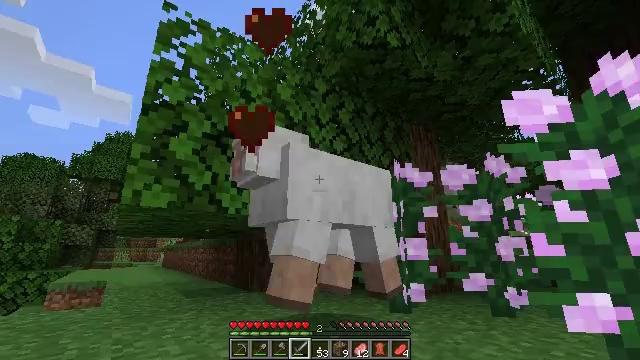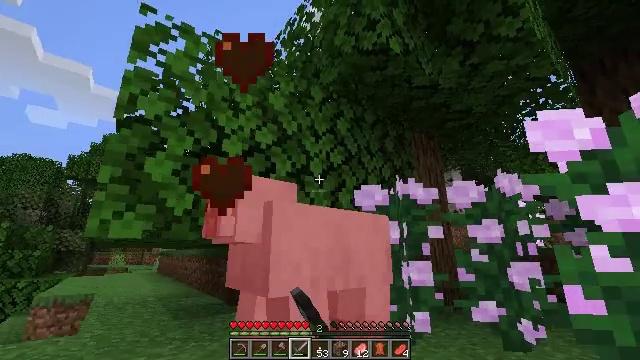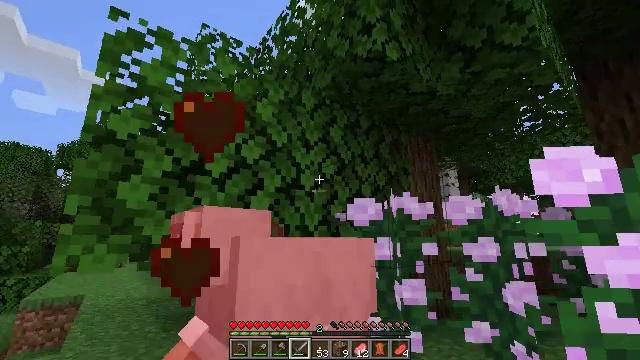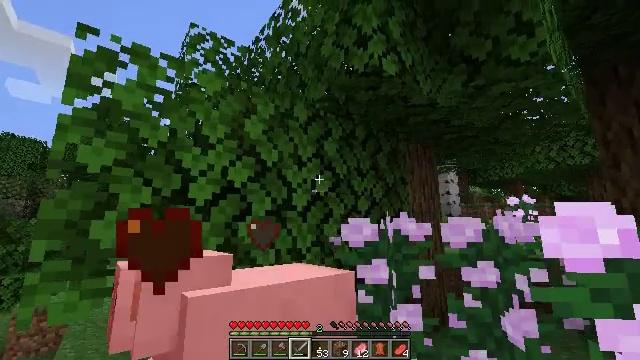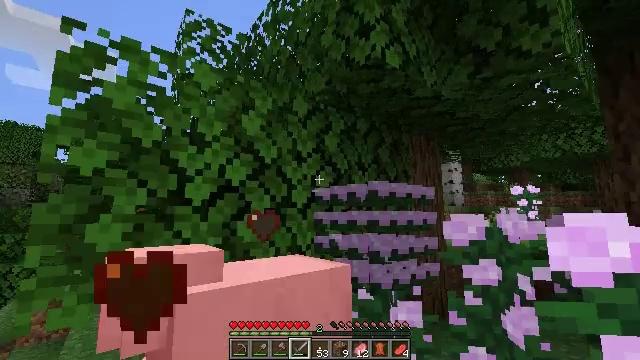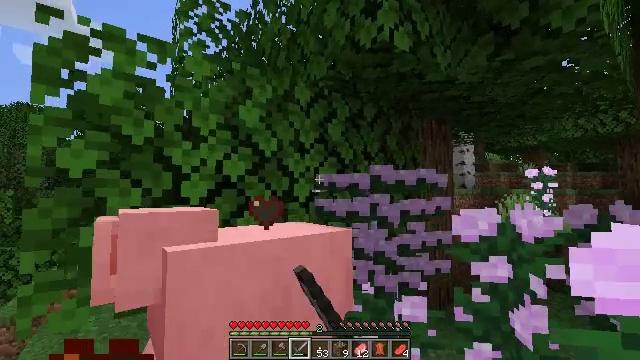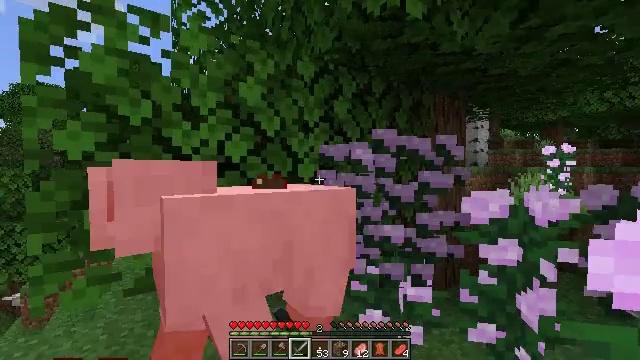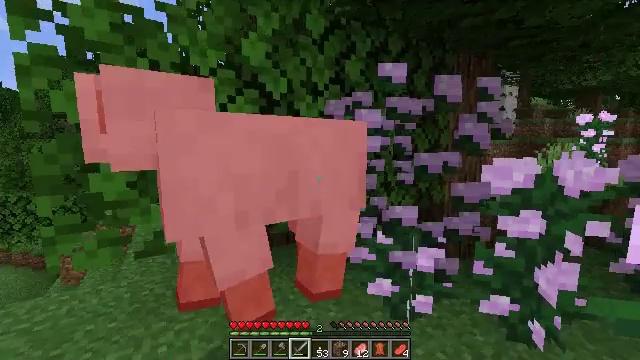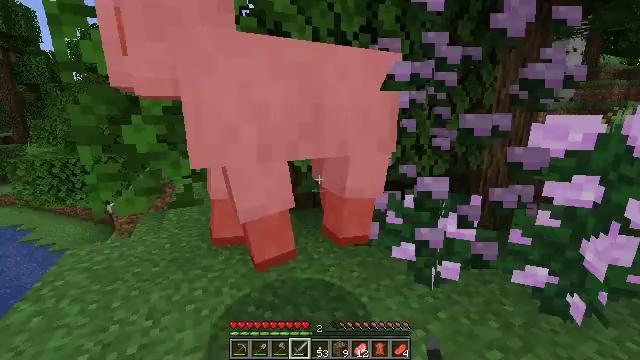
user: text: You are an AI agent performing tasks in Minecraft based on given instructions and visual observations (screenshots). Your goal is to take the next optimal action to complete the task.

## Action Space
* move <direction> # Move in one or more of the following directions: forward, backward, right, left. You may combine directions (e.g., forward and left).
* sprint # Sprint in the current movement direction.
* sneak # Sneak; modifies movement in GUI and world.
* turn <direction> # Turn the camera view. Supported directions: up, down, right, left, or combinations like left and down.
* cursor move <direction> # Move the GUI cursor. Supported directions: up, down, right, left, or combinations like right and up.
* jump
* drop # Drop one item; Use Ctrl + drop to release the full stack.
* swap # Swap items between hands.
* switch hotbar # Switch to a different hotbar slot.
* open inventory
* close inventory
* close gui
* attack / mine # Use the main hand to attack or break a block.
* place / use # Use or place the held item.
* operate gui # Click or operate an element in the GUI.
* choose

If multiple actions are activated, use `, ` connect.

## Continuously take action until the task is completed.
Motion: motion action
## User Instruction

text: Gather the peony by left-clicking.
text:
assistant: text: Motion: move forward, attack / mine, jump
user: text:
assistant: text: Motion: move forward, turn down, attack / mine, jump
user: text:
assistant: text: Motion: move forward, turn down, jump
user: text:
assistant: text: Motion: move forward, turn down, attack / mine, jump
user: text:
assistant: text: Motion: move forward, turn left and down, attack / mine
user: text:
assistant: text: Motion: turn left and down, attack / mine
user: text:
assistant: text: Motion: turn left and down
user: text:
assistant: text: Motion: turn left and down, attack / mine
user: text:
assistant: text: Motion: attack / mine